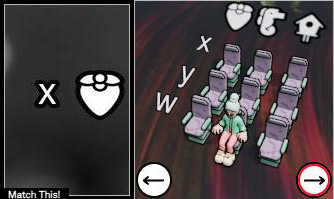
Task: seats
Answer: no